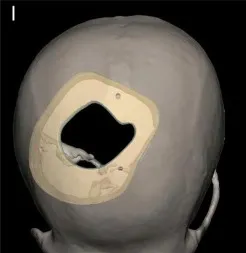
Determine the skull repair scheme by three-dimensional modeling.
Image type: radiology (ct)